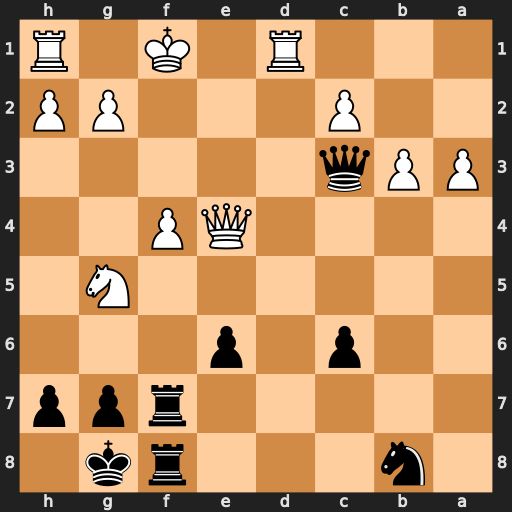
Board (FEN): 1n3rk1/5rpp/2p1p3/6N1/4QP2/PPq5/2P3PP/3R1K1R
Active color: b
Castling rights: -
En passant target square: -
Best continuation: Rxf4+ Qxf4 Rxf4+